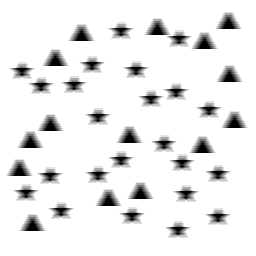
Squares: 0
Triangles: 15
Stars: 23
Total shapes: 38